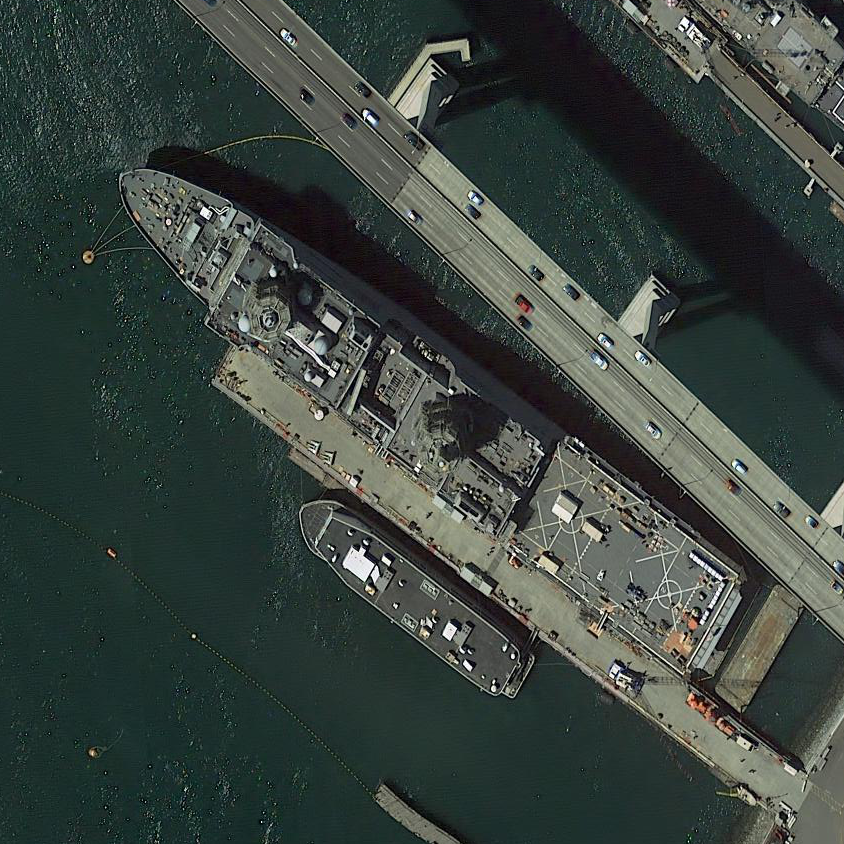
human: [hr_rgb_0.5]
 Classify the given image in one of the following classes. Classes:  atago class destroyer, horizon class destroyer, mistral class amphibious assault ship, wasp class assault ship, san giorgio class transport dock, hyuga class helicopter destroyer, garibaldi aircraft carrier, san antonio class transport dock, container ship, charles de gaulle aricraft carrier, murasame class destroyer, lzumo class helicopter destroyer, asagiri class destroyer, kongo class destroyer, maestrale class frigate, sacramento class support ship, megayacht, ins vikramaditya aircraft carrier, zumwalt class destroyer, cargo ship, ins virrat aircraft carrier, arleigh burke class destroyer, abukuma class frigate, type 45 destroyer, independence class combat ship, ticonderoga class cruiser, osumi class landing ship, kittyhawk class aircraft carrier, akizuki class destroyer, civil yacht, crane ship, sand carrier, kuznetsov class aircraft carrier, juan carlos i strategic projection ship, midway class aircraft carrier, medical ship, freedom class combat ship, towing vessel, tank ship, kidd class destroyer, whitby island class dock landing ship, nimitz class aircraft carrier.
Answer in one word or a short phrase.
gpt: San Antonio class transport dock